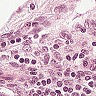
Metastatic tissue present: no